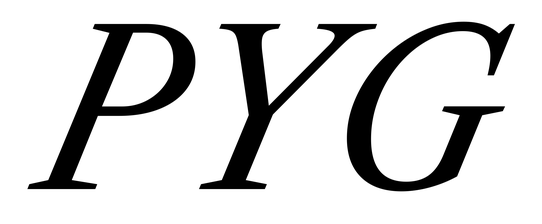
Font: LibreCaslonText-Italic_Italic